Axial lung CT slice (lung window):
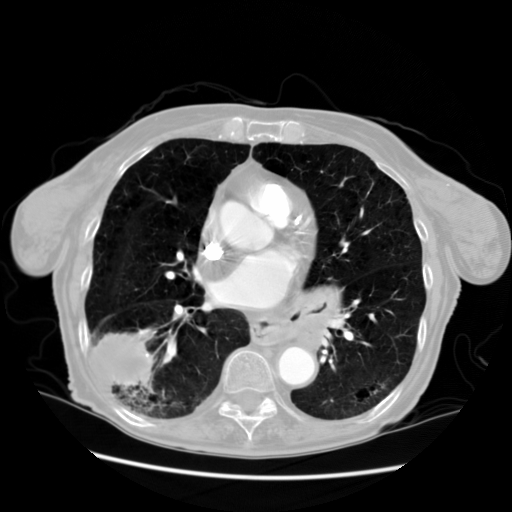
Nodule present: no